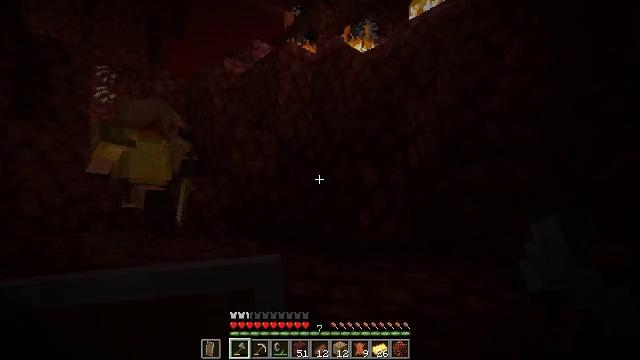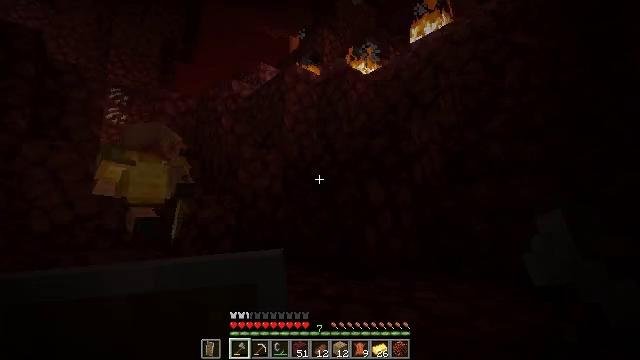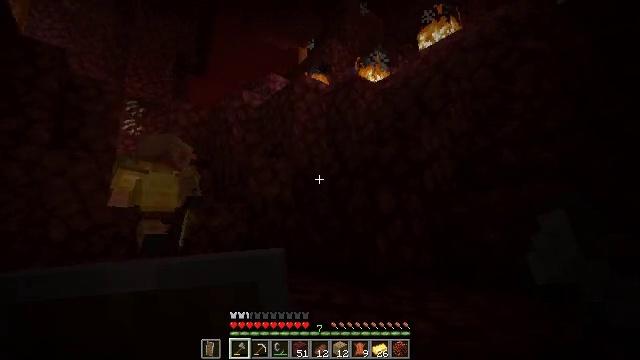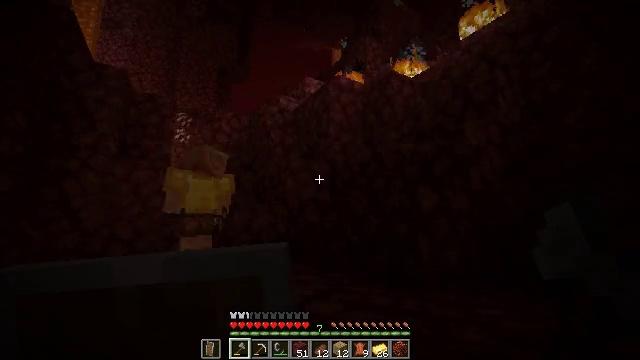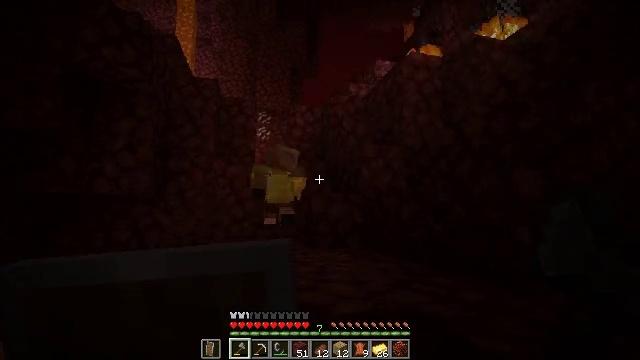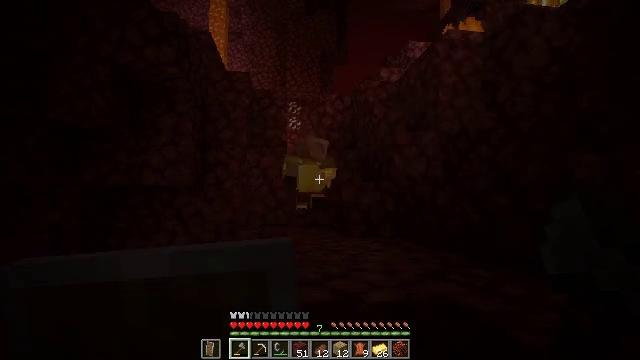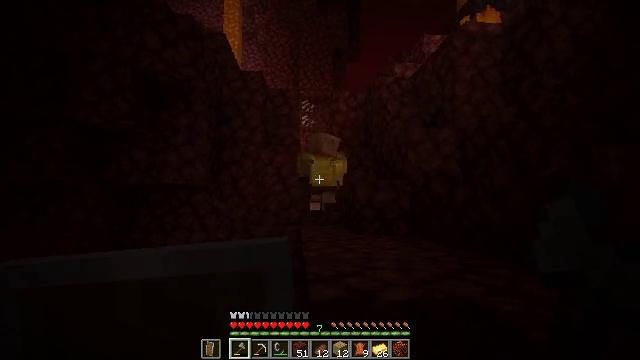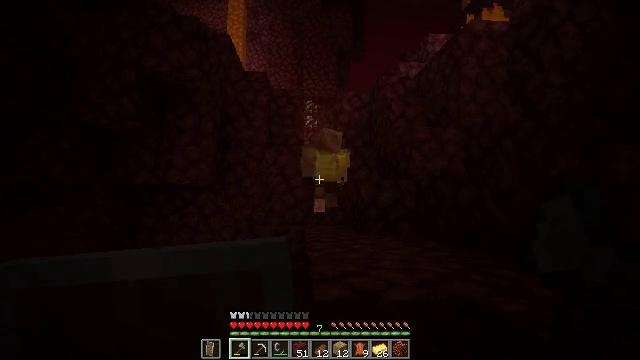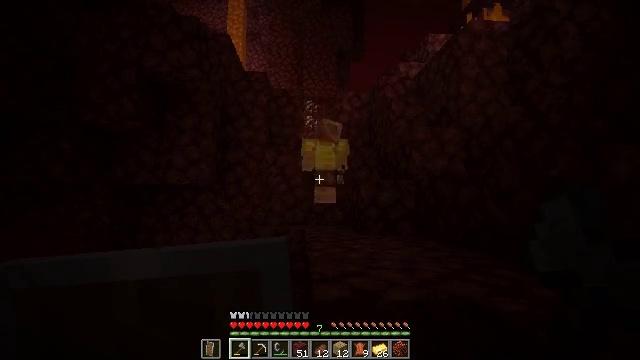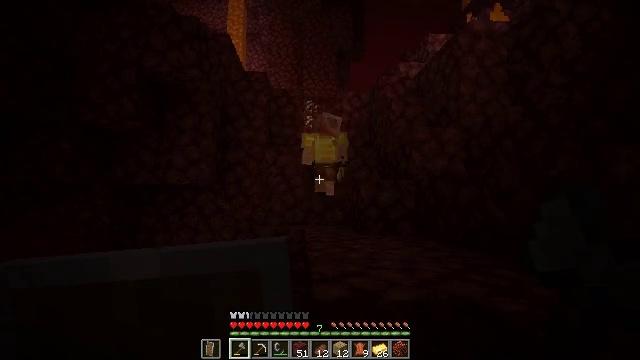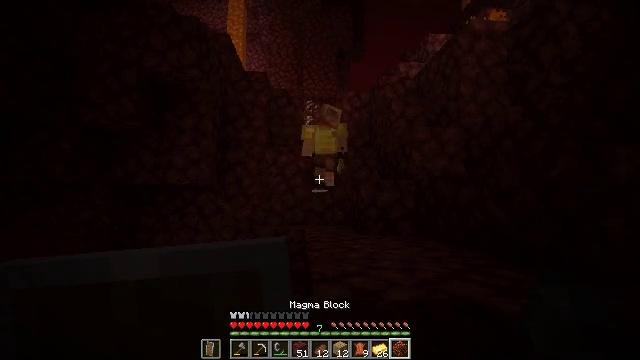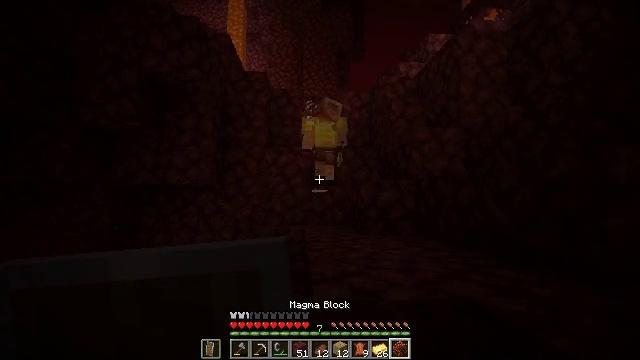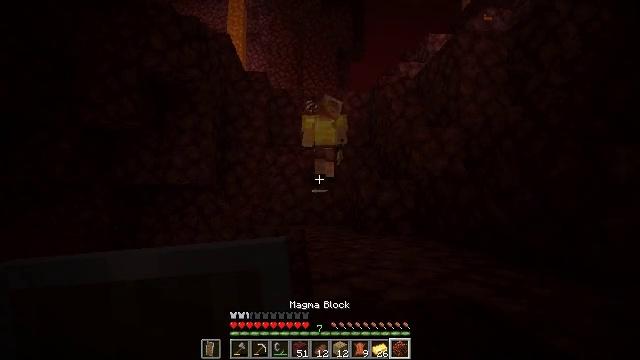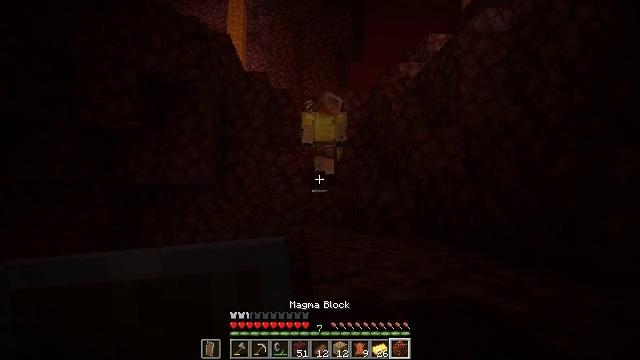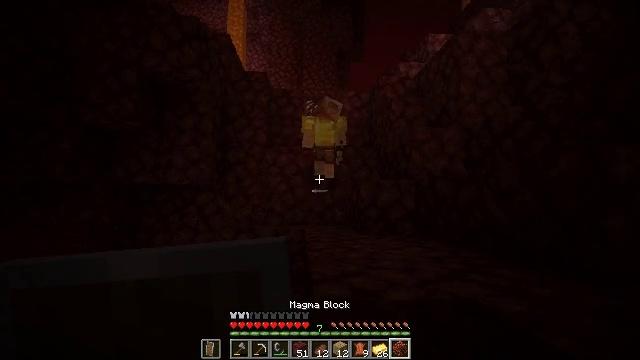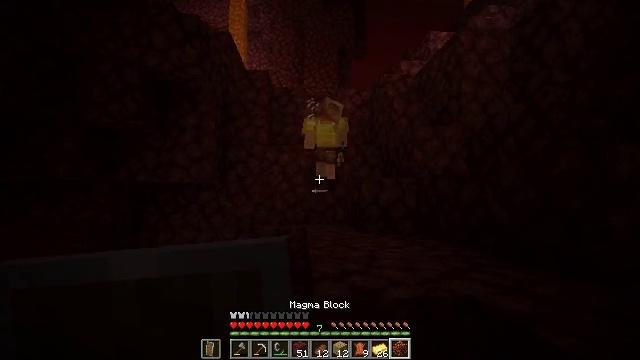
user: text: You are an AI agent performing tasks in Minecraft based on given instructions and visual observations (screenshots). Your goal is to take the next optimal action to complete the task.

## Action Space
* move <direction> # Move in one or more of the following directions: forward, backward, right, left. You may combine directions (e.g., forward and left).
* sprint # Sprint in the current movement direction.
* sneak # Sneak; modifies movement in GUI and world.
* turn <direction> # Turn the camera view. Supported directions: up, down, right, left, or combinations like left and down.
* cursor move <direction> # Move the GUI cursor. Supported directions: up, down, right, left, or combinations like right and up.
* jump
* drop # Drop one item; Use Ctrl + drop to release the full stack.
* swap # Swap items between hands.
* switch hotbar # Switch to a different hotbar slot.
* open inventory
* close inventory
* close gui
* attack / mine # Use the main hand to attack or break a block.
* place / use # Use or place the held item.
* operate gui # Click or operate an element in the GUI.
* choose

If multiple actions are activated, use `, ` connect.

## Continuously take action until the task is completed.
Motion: motion action
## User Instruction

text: Drop a gold ingot.
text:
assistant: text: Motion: turn up
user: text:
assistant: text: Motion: turn left and up
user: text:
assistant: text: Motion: turn left
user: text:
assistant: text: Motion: turn left and down
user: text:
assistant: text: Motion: turn left and down
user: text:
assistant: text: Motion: turn left
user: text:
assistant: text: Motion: no_op
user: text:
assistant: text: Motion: no_op
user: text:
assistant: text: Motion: no_op
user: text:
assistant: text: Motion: no_op
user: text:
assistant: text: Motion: no_op
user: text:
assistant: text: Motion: no_op
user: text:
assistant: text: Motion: no_op
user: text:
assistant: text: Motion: no_op
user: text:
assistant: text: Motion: no_op
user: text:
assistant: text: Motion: turn left and down
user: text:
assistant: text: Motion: no_op
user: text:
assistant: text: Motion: no_op
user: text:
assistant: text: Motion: no_op
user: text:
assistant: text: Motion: no_op
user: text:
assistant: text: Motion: no_op
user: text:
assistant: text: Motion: no_op
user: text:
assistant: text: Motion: no_op
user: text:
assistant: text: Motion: no_op
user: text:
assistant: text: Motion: no_op
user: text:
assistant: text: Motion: no_op
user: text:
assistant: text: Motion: no_op
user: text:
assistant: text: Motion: no_op
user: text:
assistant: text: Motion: no_op
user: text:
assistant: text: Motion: no_op